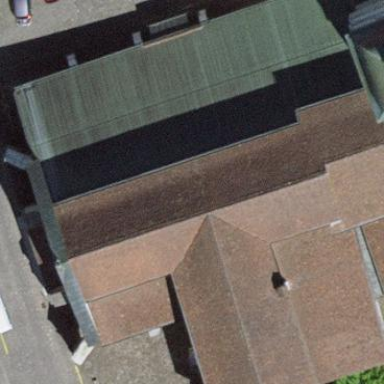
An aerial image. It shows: Church which is place of worship.